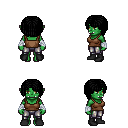
a pixel art fantasy rpg character, female body template, orc, green skin, brown pirate shirt, metal pants, black pageboy hairstyle, white cloth bandages, black shoes, four views (front, back, left, right), 2x2 character sprite sheet, small pixel art, hard edges, no anti-aliasing